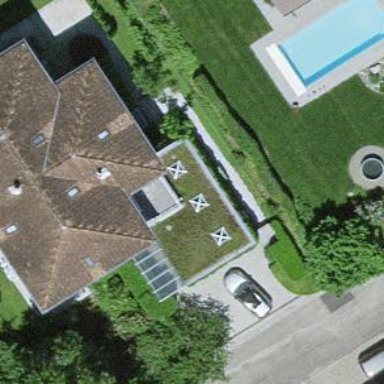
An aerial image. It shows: Hipped roof on residential building.